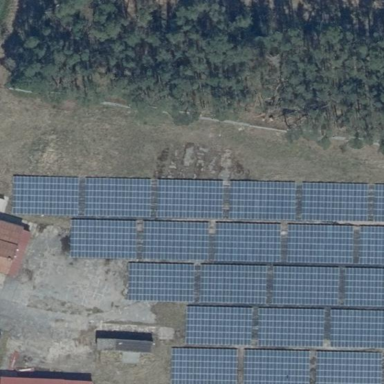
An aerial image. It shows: Solar power plant utilizing photovoltaic technology to produce electricity.